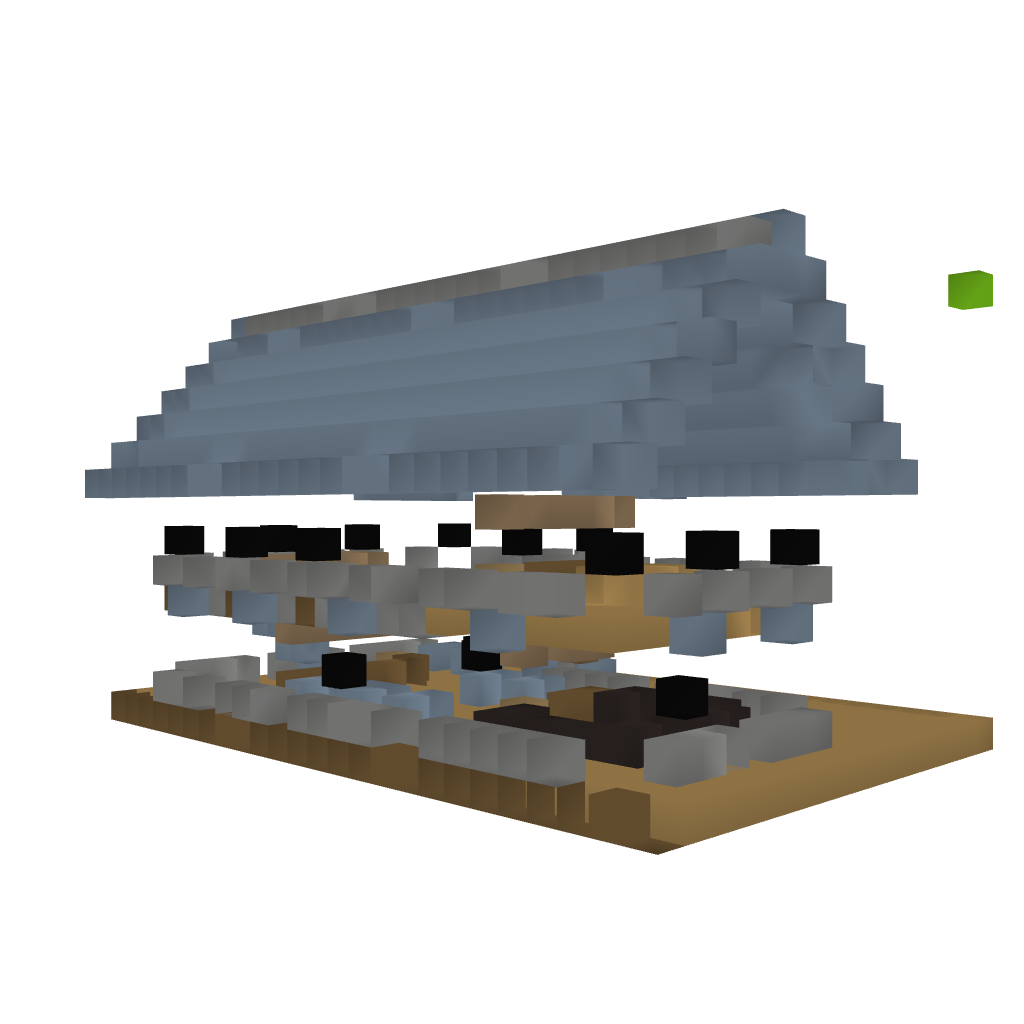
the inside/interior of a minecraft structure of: Tavern